RGB frame:
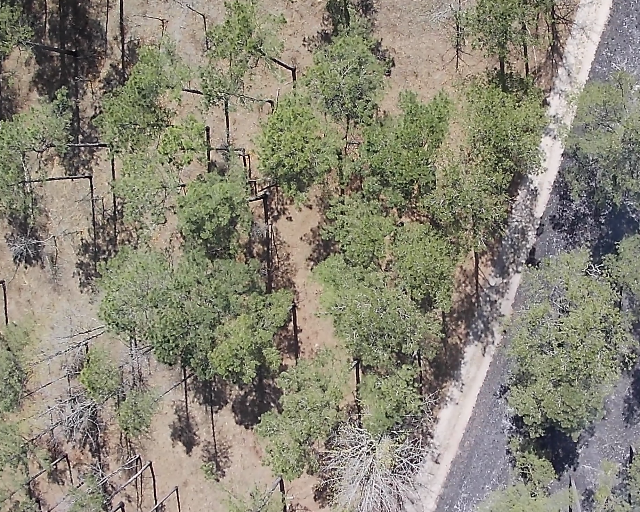
Thermal frame:
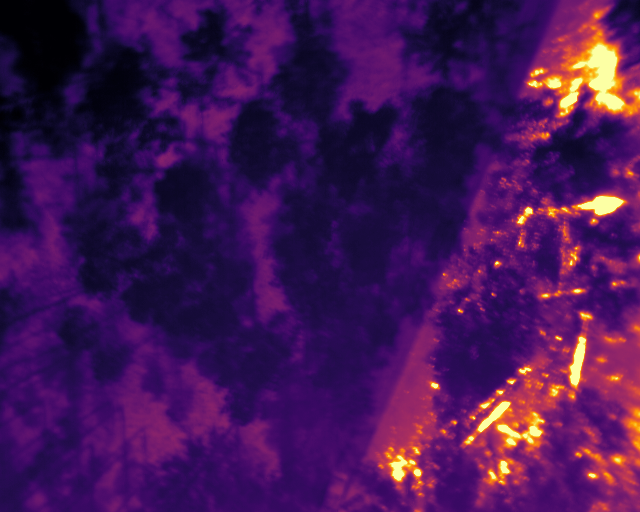
Captured: 2026-02-27 02:39:58
Pixels at or above 80 °C: 10677 (fraction of frame: 0.03258)